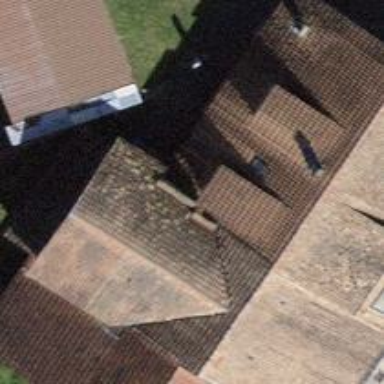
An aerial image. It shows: Building with tiled roof.